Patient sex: F
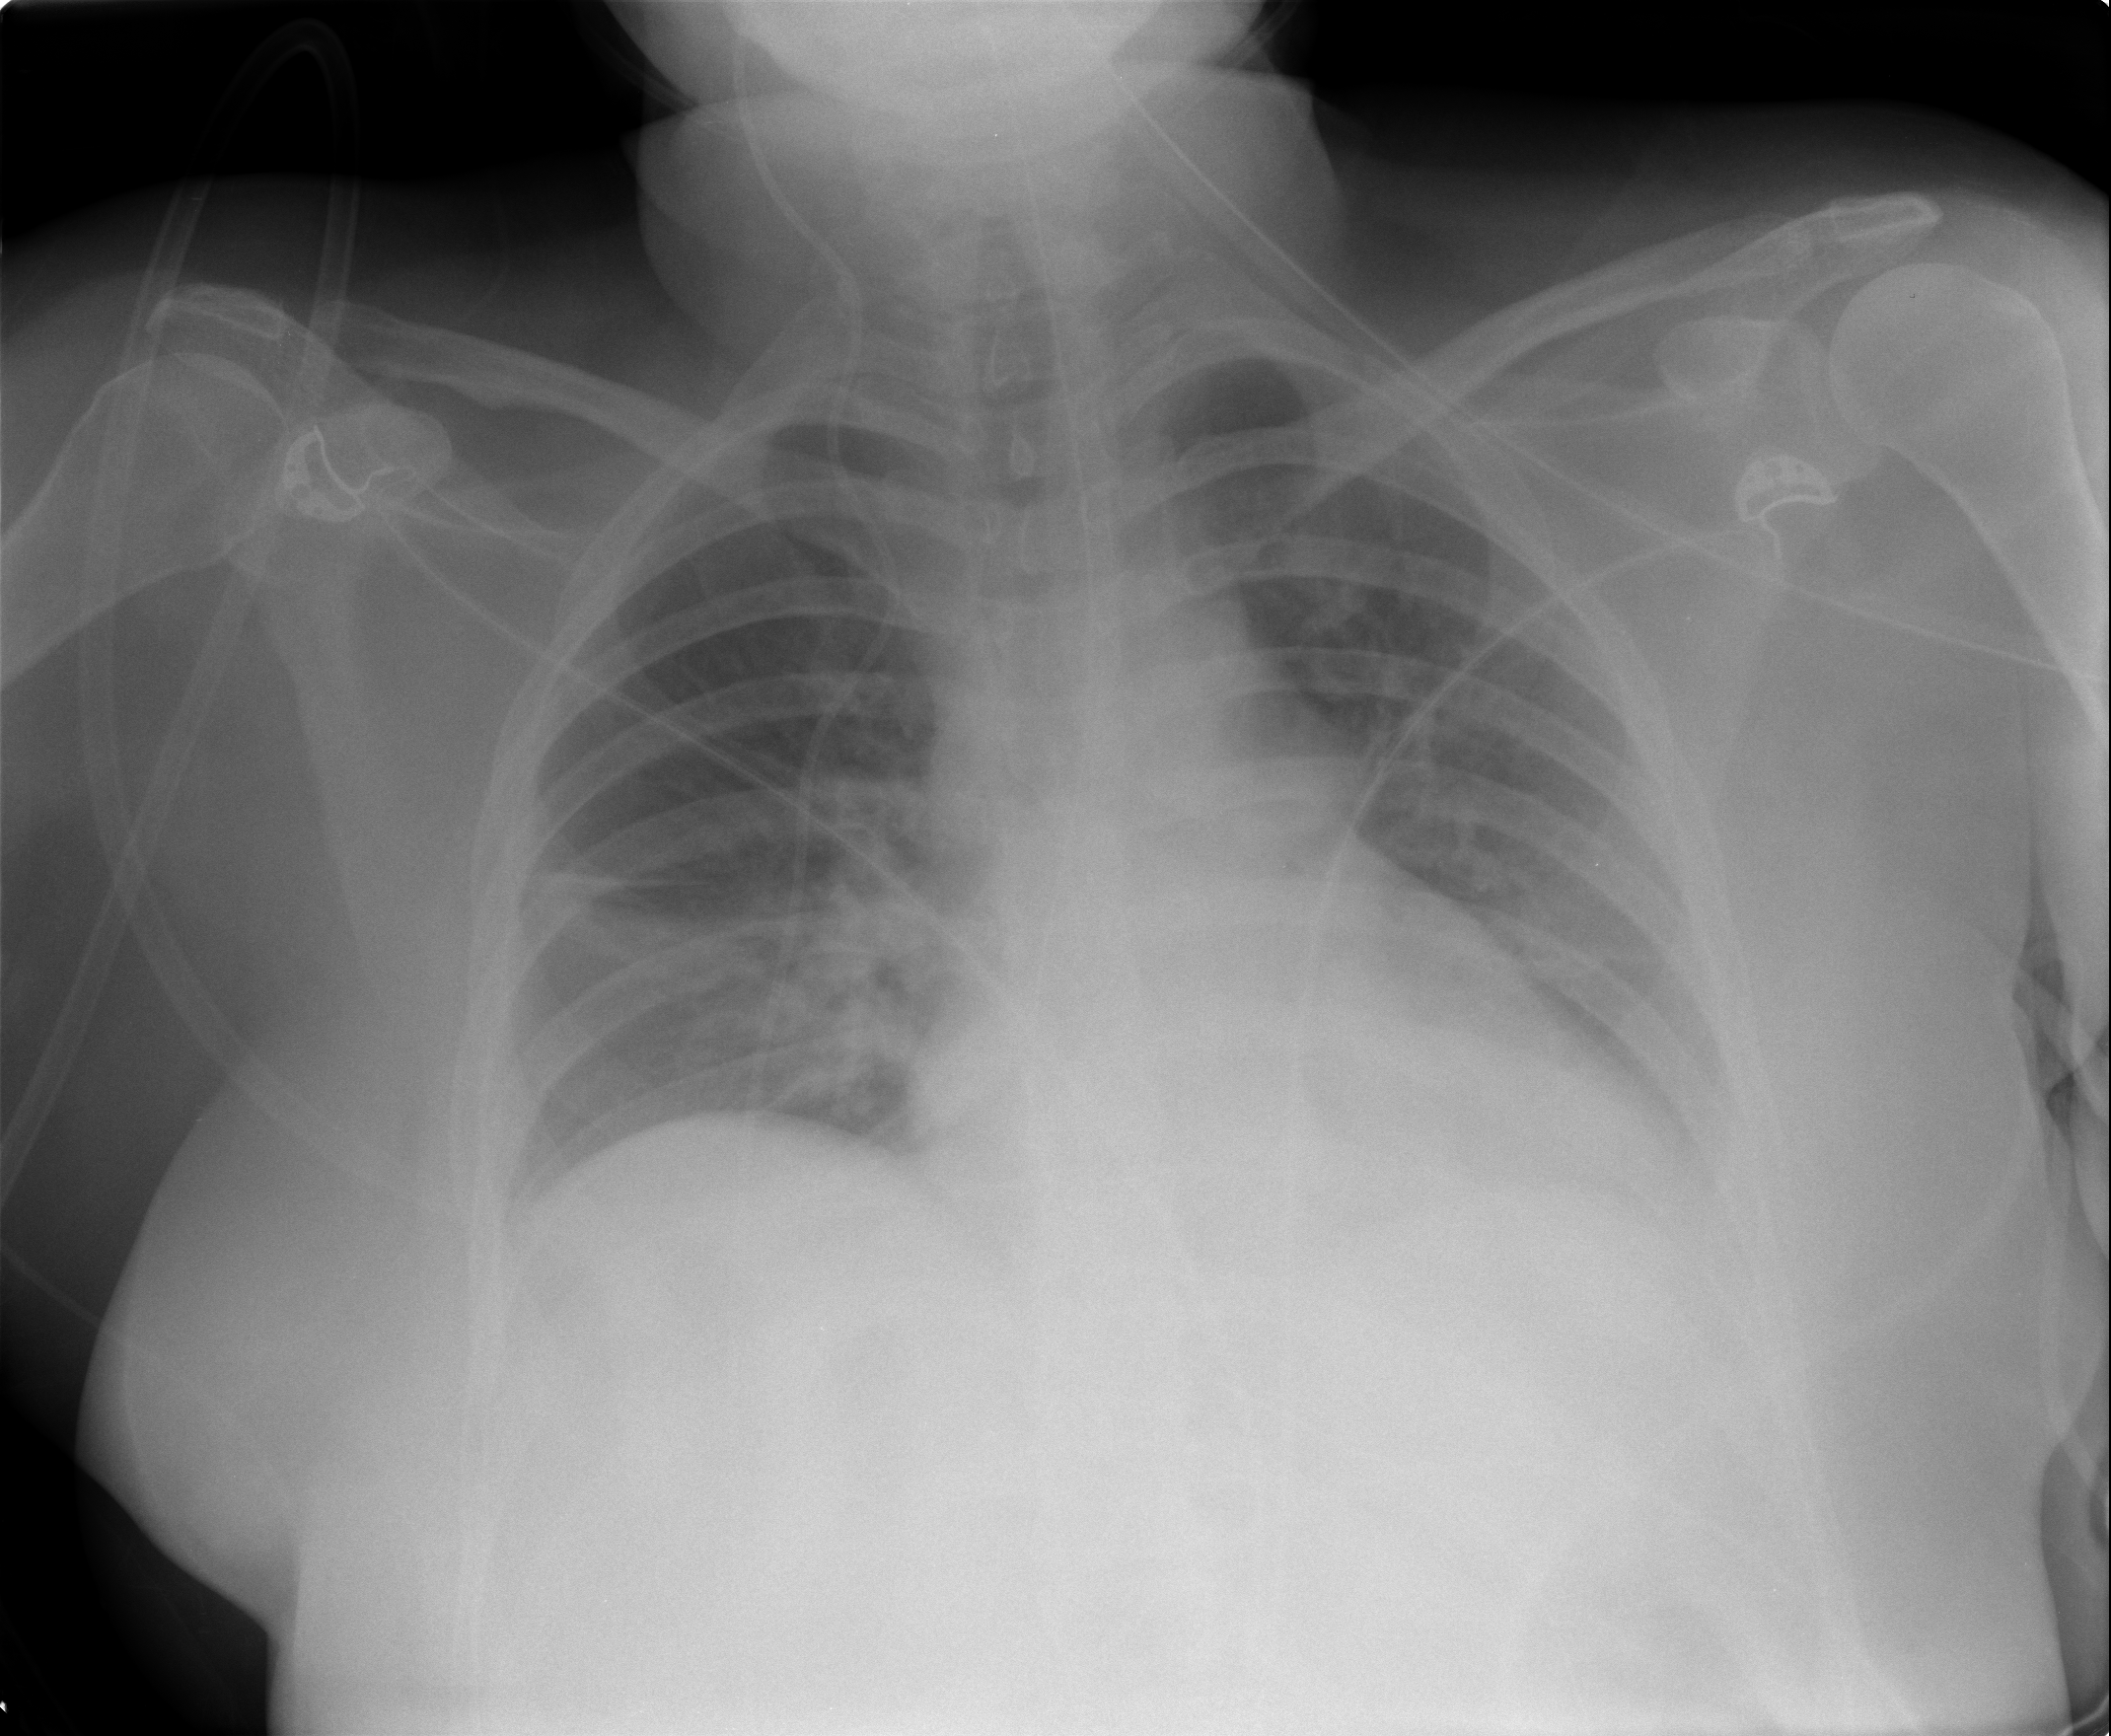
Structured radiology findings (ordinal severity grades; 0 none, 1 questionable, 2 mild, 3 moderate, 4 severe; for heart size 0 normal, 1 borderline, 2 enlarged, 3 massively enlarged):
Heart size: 0
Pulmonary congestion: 0
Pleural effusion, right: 1
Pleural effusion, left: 0
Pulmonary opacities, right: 2
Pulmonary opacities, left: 2
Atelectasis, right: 0
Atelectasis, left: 0